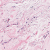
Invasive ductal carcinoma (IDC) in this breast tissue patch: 0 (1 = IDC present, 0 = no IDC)